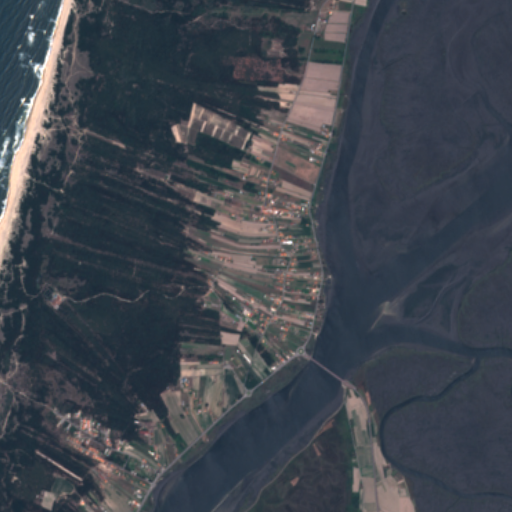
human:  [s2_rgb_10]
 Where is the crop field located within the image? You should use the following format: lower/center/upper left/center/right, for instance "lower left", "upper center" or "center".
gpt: The crop field is located in the lower left of the image.
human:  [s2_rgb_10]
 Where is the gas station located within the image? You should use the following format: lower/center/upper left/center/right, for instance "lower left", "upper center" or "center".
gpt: The gas station is located in the lower center of the image.
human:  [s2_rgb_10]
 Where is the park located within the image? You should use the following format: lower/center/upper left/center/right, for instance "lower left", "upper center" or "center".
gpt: The park is located in the lower center of the image.
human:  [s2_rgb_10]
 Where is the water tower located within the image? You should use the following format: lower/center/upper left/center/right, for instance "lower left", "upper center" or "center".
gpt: The water tower is located in the lower center of the image.
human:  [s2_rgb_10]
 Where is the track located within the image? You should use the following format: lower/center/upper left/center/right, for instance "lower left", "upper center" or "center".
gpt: There is no track in the image.